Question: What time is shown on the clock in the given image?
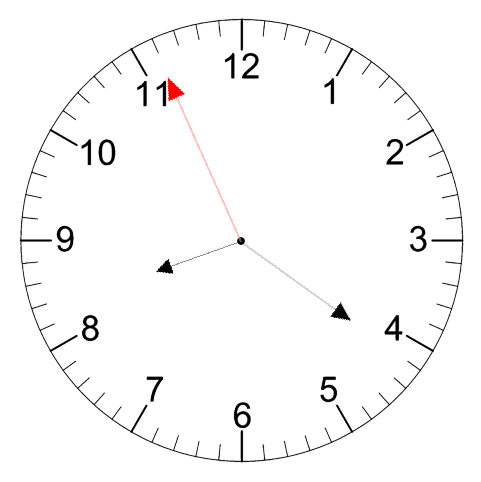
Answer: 08:20:56